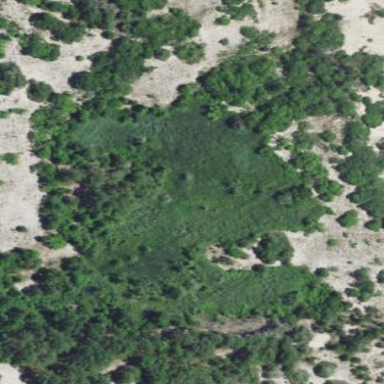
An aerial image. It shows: Reedbed in wetland area.